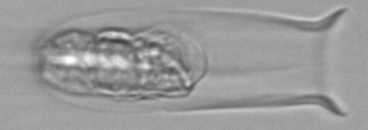
Label: Tintinnina